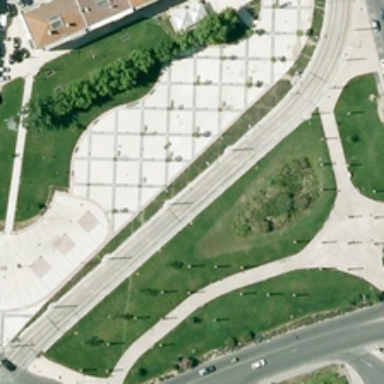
Several buildings and two roads are around a square with some green plants .